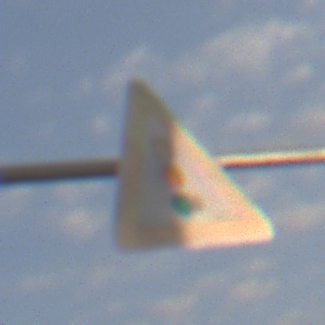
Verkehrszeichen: Lichtzeichenanlage
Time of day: SunriseSunset
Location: Outdoor (Nature)
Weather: PartlyCloudy
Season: NotSpecified
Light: Natural